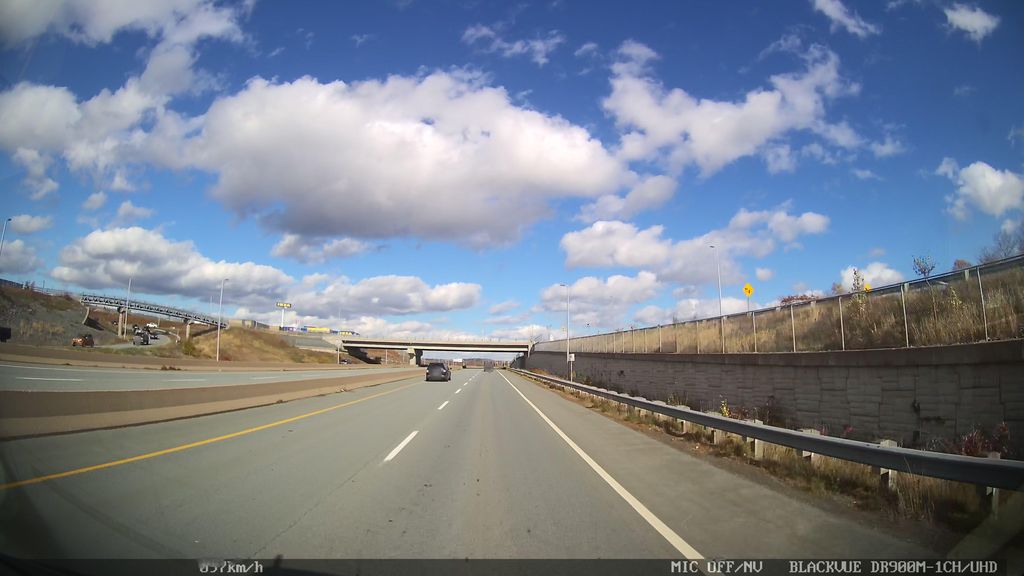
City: halifax